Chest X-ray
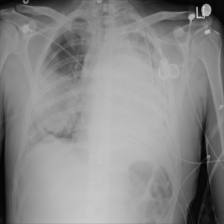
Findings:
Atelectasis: negative
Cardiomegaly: negative
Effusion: negative
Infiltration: negative
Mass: negative
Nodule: negative
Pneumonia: negative
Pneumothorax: negative
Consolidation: negative
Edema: negative
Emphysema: positive
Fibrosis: negative
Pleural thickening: negative
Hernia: negative